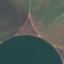
Label: AnnualCrop